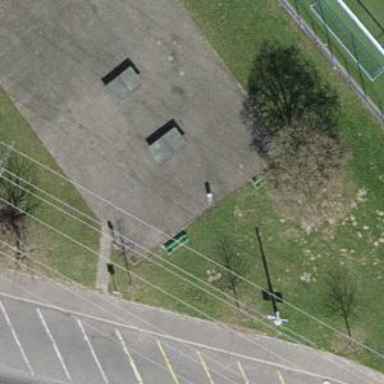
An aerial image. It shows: Pitch for leisure activities.